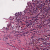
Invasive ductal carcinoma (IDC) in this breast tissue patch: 0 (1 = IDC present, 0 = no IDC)